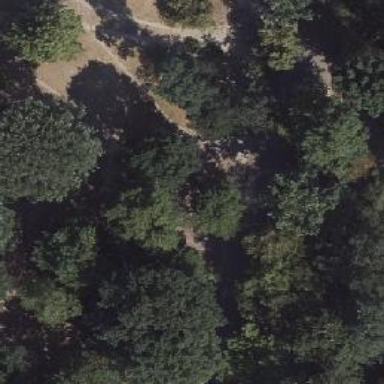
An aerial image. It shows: Park with broadleaved deciduous trees.